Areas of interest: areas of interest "Commercial service"
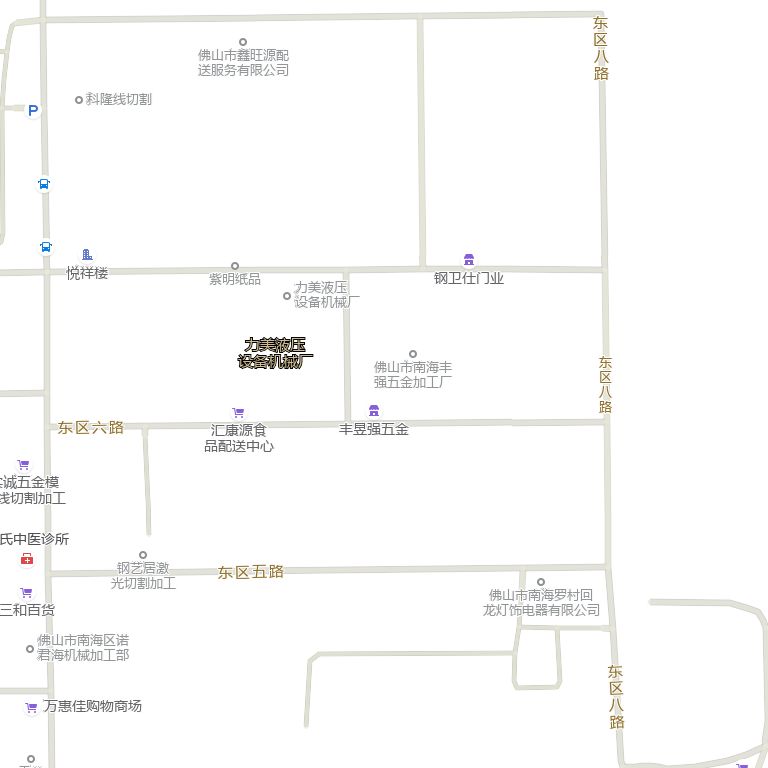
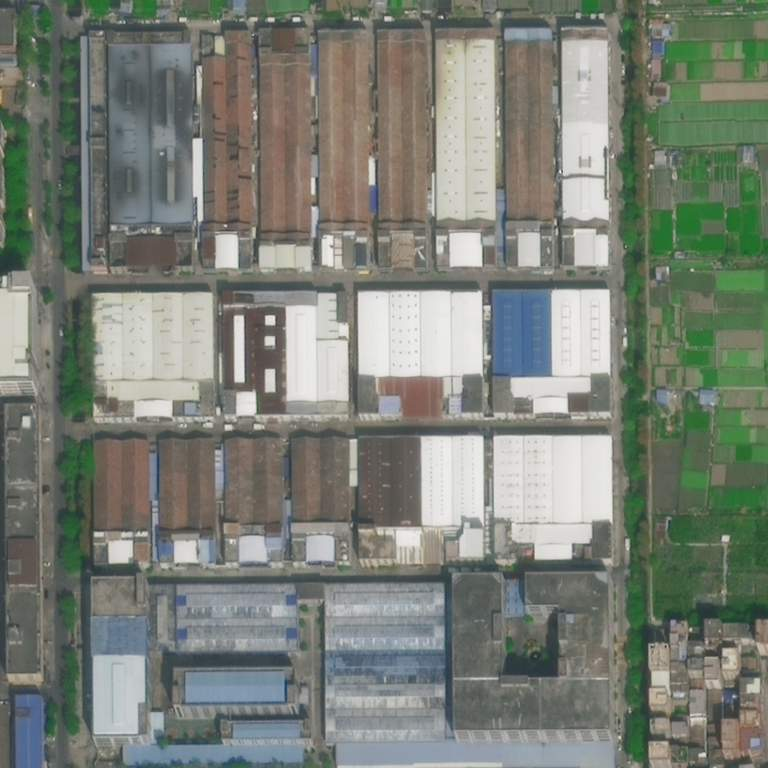